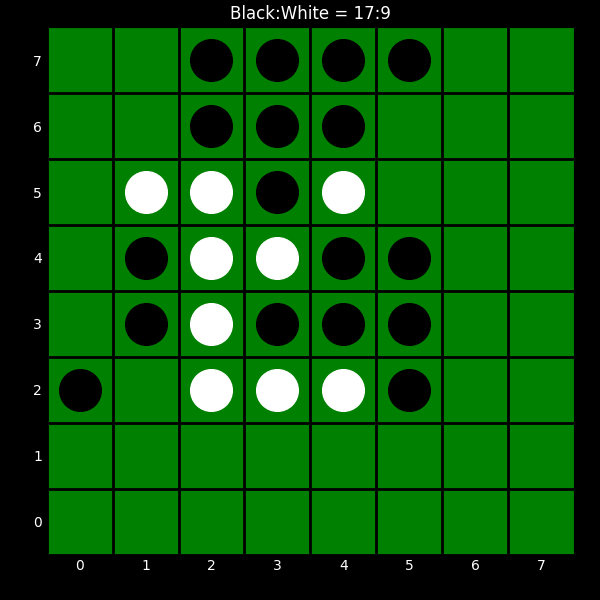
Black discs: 17
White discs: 9